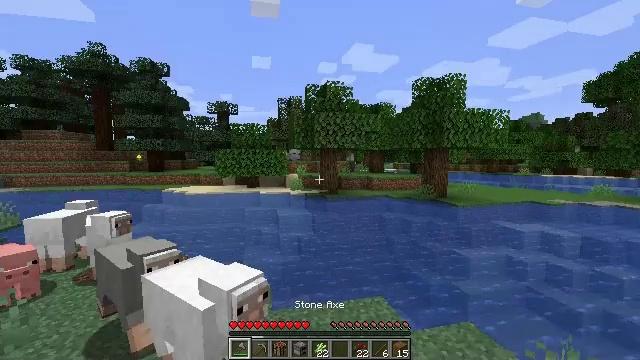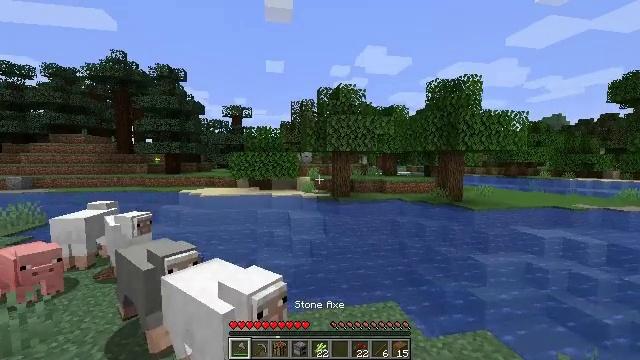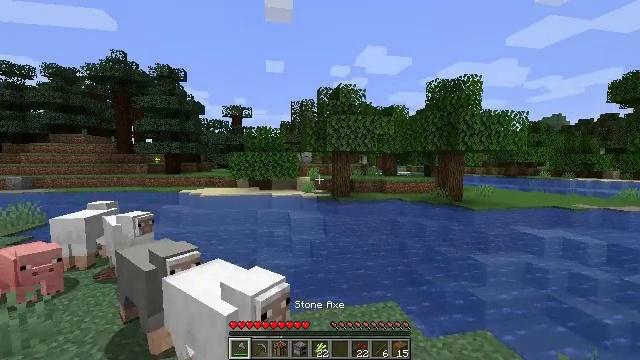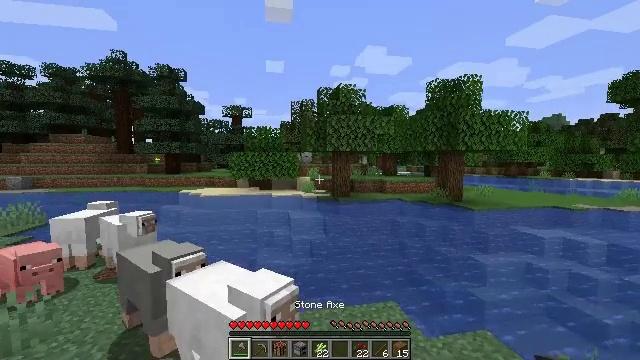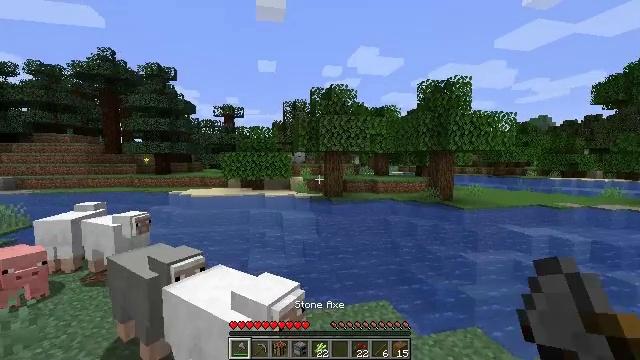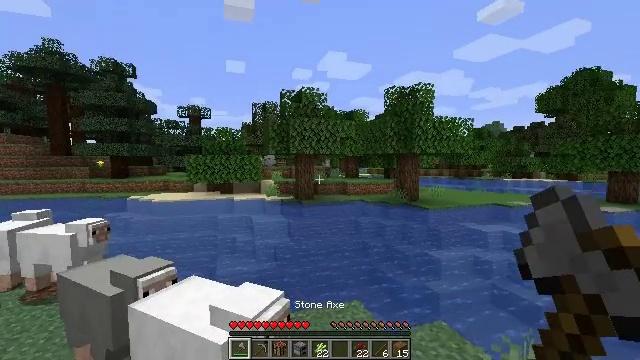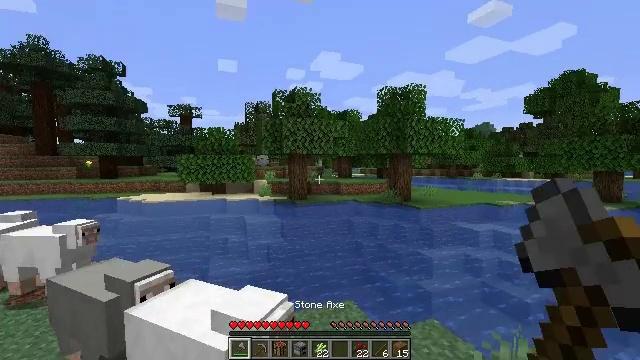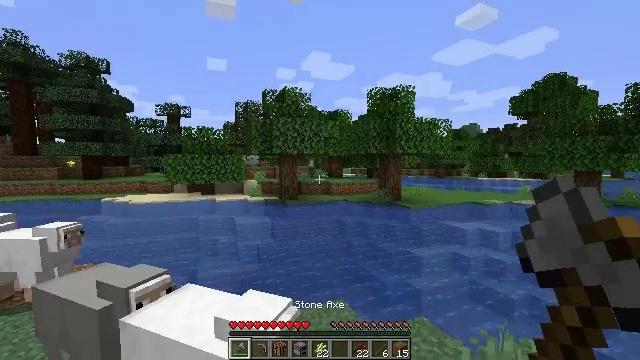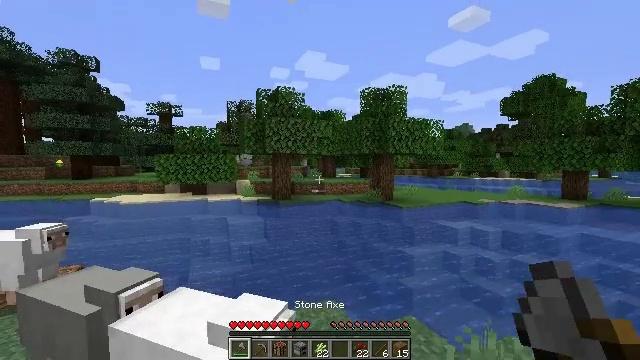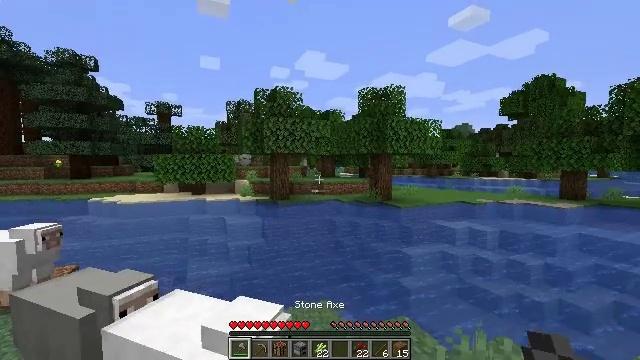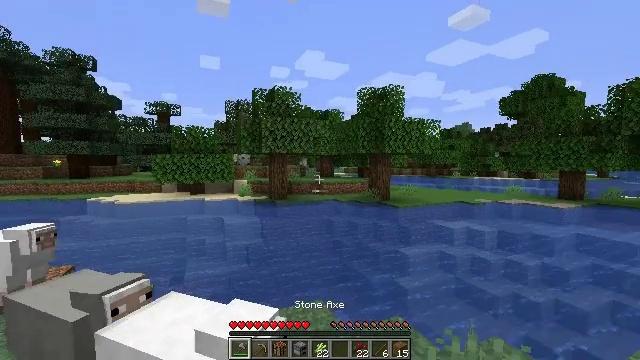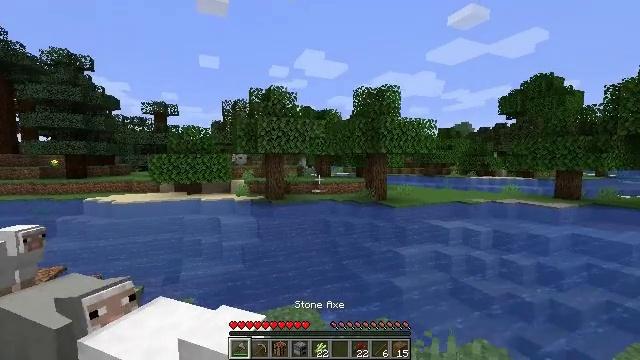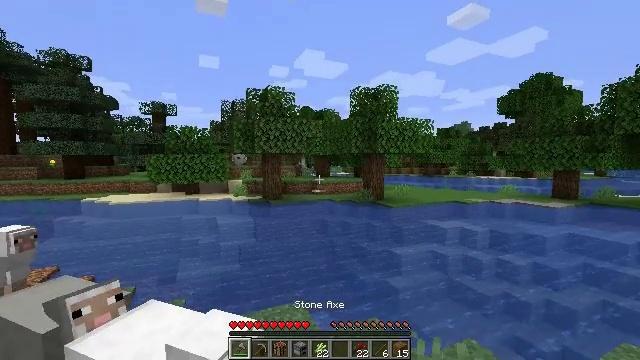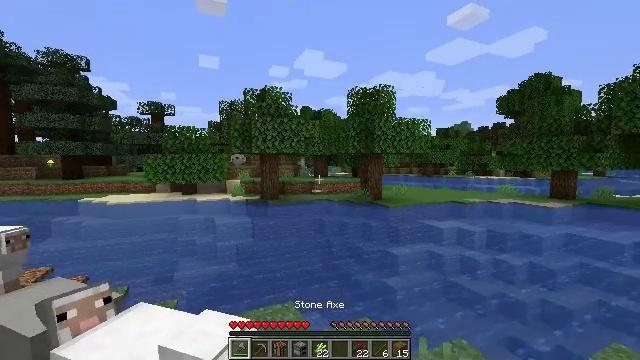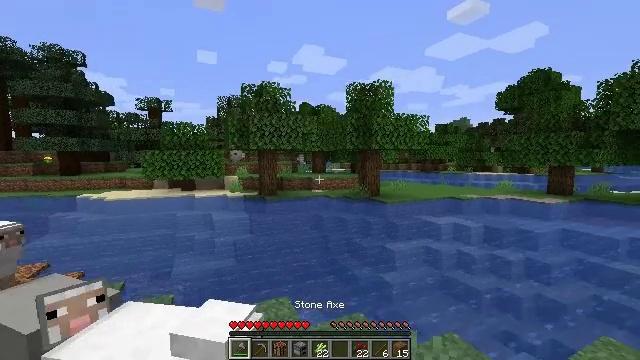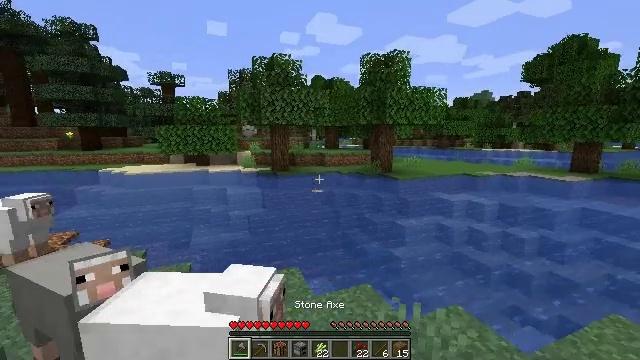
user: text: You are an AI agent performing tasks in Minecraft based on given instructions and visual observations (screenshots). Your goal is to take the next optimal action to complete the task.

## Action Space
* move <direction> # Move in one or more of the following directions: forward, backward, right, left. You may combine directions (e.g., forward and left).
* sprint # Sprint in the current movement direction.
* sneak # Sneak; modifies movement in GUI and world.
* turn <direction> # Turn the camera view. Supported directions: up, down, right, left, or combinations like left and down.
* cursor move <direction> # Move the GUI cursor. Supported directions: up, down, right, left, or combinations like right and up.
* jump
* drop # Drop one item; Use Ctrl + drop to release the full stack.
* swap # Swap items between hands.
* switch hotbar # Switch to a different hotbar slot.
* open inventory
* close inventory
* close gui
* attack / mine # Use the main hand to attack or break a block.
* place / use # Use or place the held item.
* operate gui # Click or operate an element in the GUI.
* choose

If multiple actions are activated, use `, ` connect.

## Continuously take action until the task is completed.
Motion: motion action
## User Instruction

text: Kill the sheep.
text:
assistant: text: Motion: turn left, switch to hotbar 1
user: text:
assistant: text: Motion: switch to hotbar 1
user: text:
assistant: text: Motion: no_op
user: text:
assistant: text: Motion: turn right
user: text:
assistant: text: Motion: turn right
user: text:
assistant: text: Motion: turn right
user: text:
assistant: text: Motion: turn right
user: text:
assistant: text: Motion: move right, turn right
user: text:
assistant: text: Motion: move right
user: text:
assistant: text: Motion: move right
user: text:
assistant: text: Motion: move right
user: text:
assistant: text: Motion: move right
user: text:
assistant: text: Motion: no_op
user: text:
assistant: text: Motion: no_op
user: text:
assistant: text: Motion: turn left and down
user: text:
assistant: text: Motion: turn left and down
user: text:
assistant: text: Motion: turn left and down
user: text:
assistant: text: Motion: turn left and down
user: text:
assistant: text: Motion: turn down
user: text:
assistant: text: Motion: turn left and down
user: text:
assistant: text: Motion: no_op
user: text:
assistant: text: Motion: jump
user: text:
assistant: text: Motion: move forward, turn right and down, jump
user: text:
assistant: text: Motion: move forward, turn right and down, jump
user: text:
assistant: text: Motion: move forward and move right, turn right and down, jump
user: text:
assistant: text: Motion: move forward and move right, turn right, jump
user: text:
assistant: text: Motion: move forward and move right, turn right
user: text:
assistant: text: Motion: move forward and move right
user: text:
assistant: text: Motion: move forward and move right
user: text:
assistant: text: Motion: no_op